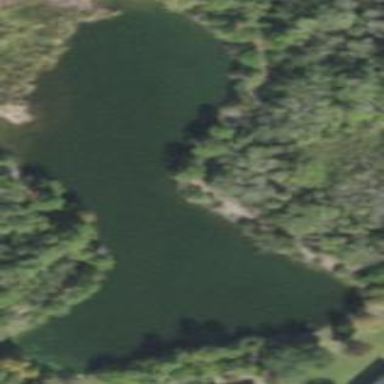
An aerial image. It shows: Pond with natural water.